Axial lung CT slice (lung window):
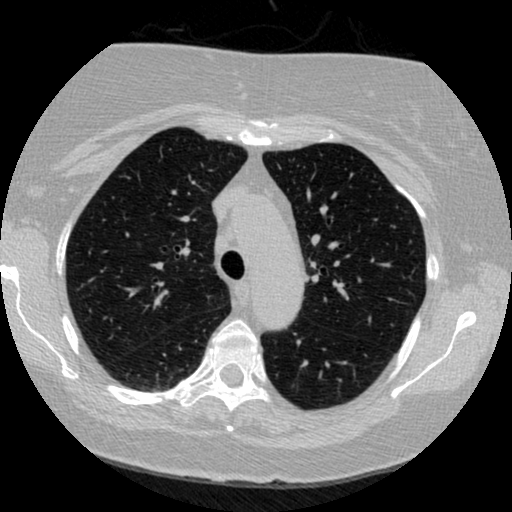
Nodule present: no